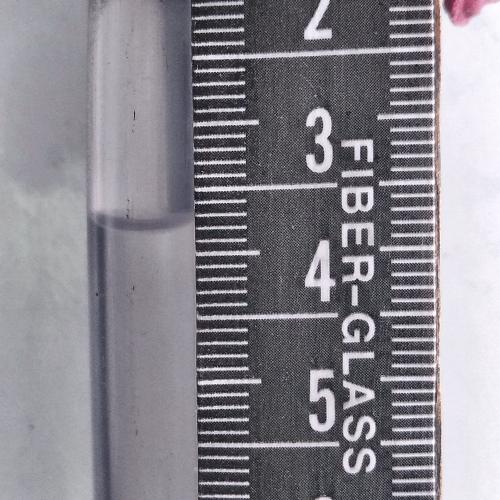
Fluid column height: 3.7 cm